Question: I am trying to re-create this chart using high charts api. Any ideas how to build this? Trying to group the year categories with both number and percent columns, see example pic attached. Thanks!

I have tried this thus far but cannot get both value and percent like the pic attached:
'''
Highcharts.chart('ContainerMonthToDate', {
chart: {
type: 'column'
},
title: {
text: null
},
subtitle: {
text: null
},
xAxis: {
categories: [
'Jan 2017',
'Jan 2016'
],
crosshair: true
},
yAxis: {
min: 0,
title: {
text: '# Patients'
}
},
labels: {
formatter: function(){
return 100*this.value / $(this.axis.tickPositions).last()[0] + '%';
}
},
tooltip: {
headerFormat: '<span style="font-size:10px">{point.key}</span><table>',
pointFormat: '<tr><td style="color:{series.color};padding:0">{series.name}: </td>' +
'<td style="padding:0"><b>{point.y:.1f} </b></td></tr>',
footerFormat: '</table>',
shared: true,
useHTML: true
},
plotOptions: {
column: {
dataLabels: {
enabled: true,
crop: false,
overflow: 'none'
}
}
},
colors: [
'#ff0000',
'#ff0000',
'#ff0000',
'#ff0000'
],
series: [{
name: 'Cumulative',
data: [8657, 7824]
}, {
name: 'Admissions',
data: [2025, 1898]
}, {
name: 'Budgeted',
data: [8018, 7913]
}, {
showInLegend: false,
name: '',
data: [1956, 1889]
}]
});
'''
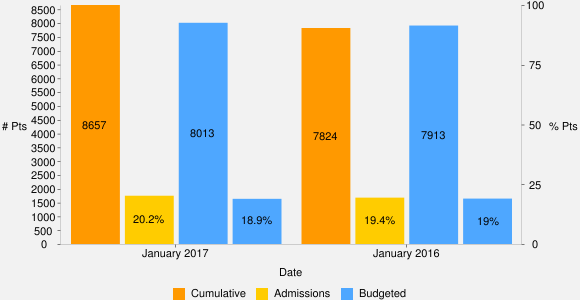
Answer: To combine two types of data, use this definition of yAxis:
'''
yAxis: [{
title: {
text: '# Pts'
}
}, {
opposite: true,
max: 100,
title: {
text: '% Pts'
},
labels: {
format: '{value} %',
style: {
color: Highcharts.getOptions().colors[2]
}
}
}],
'''
<URL>